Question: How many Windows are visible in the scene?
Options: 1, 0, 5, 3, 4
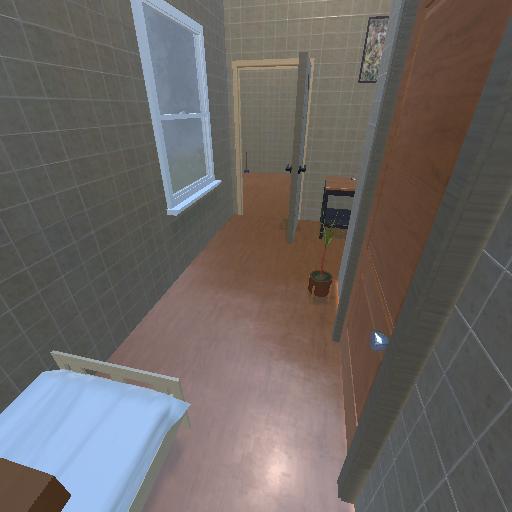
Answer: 1